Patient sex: M
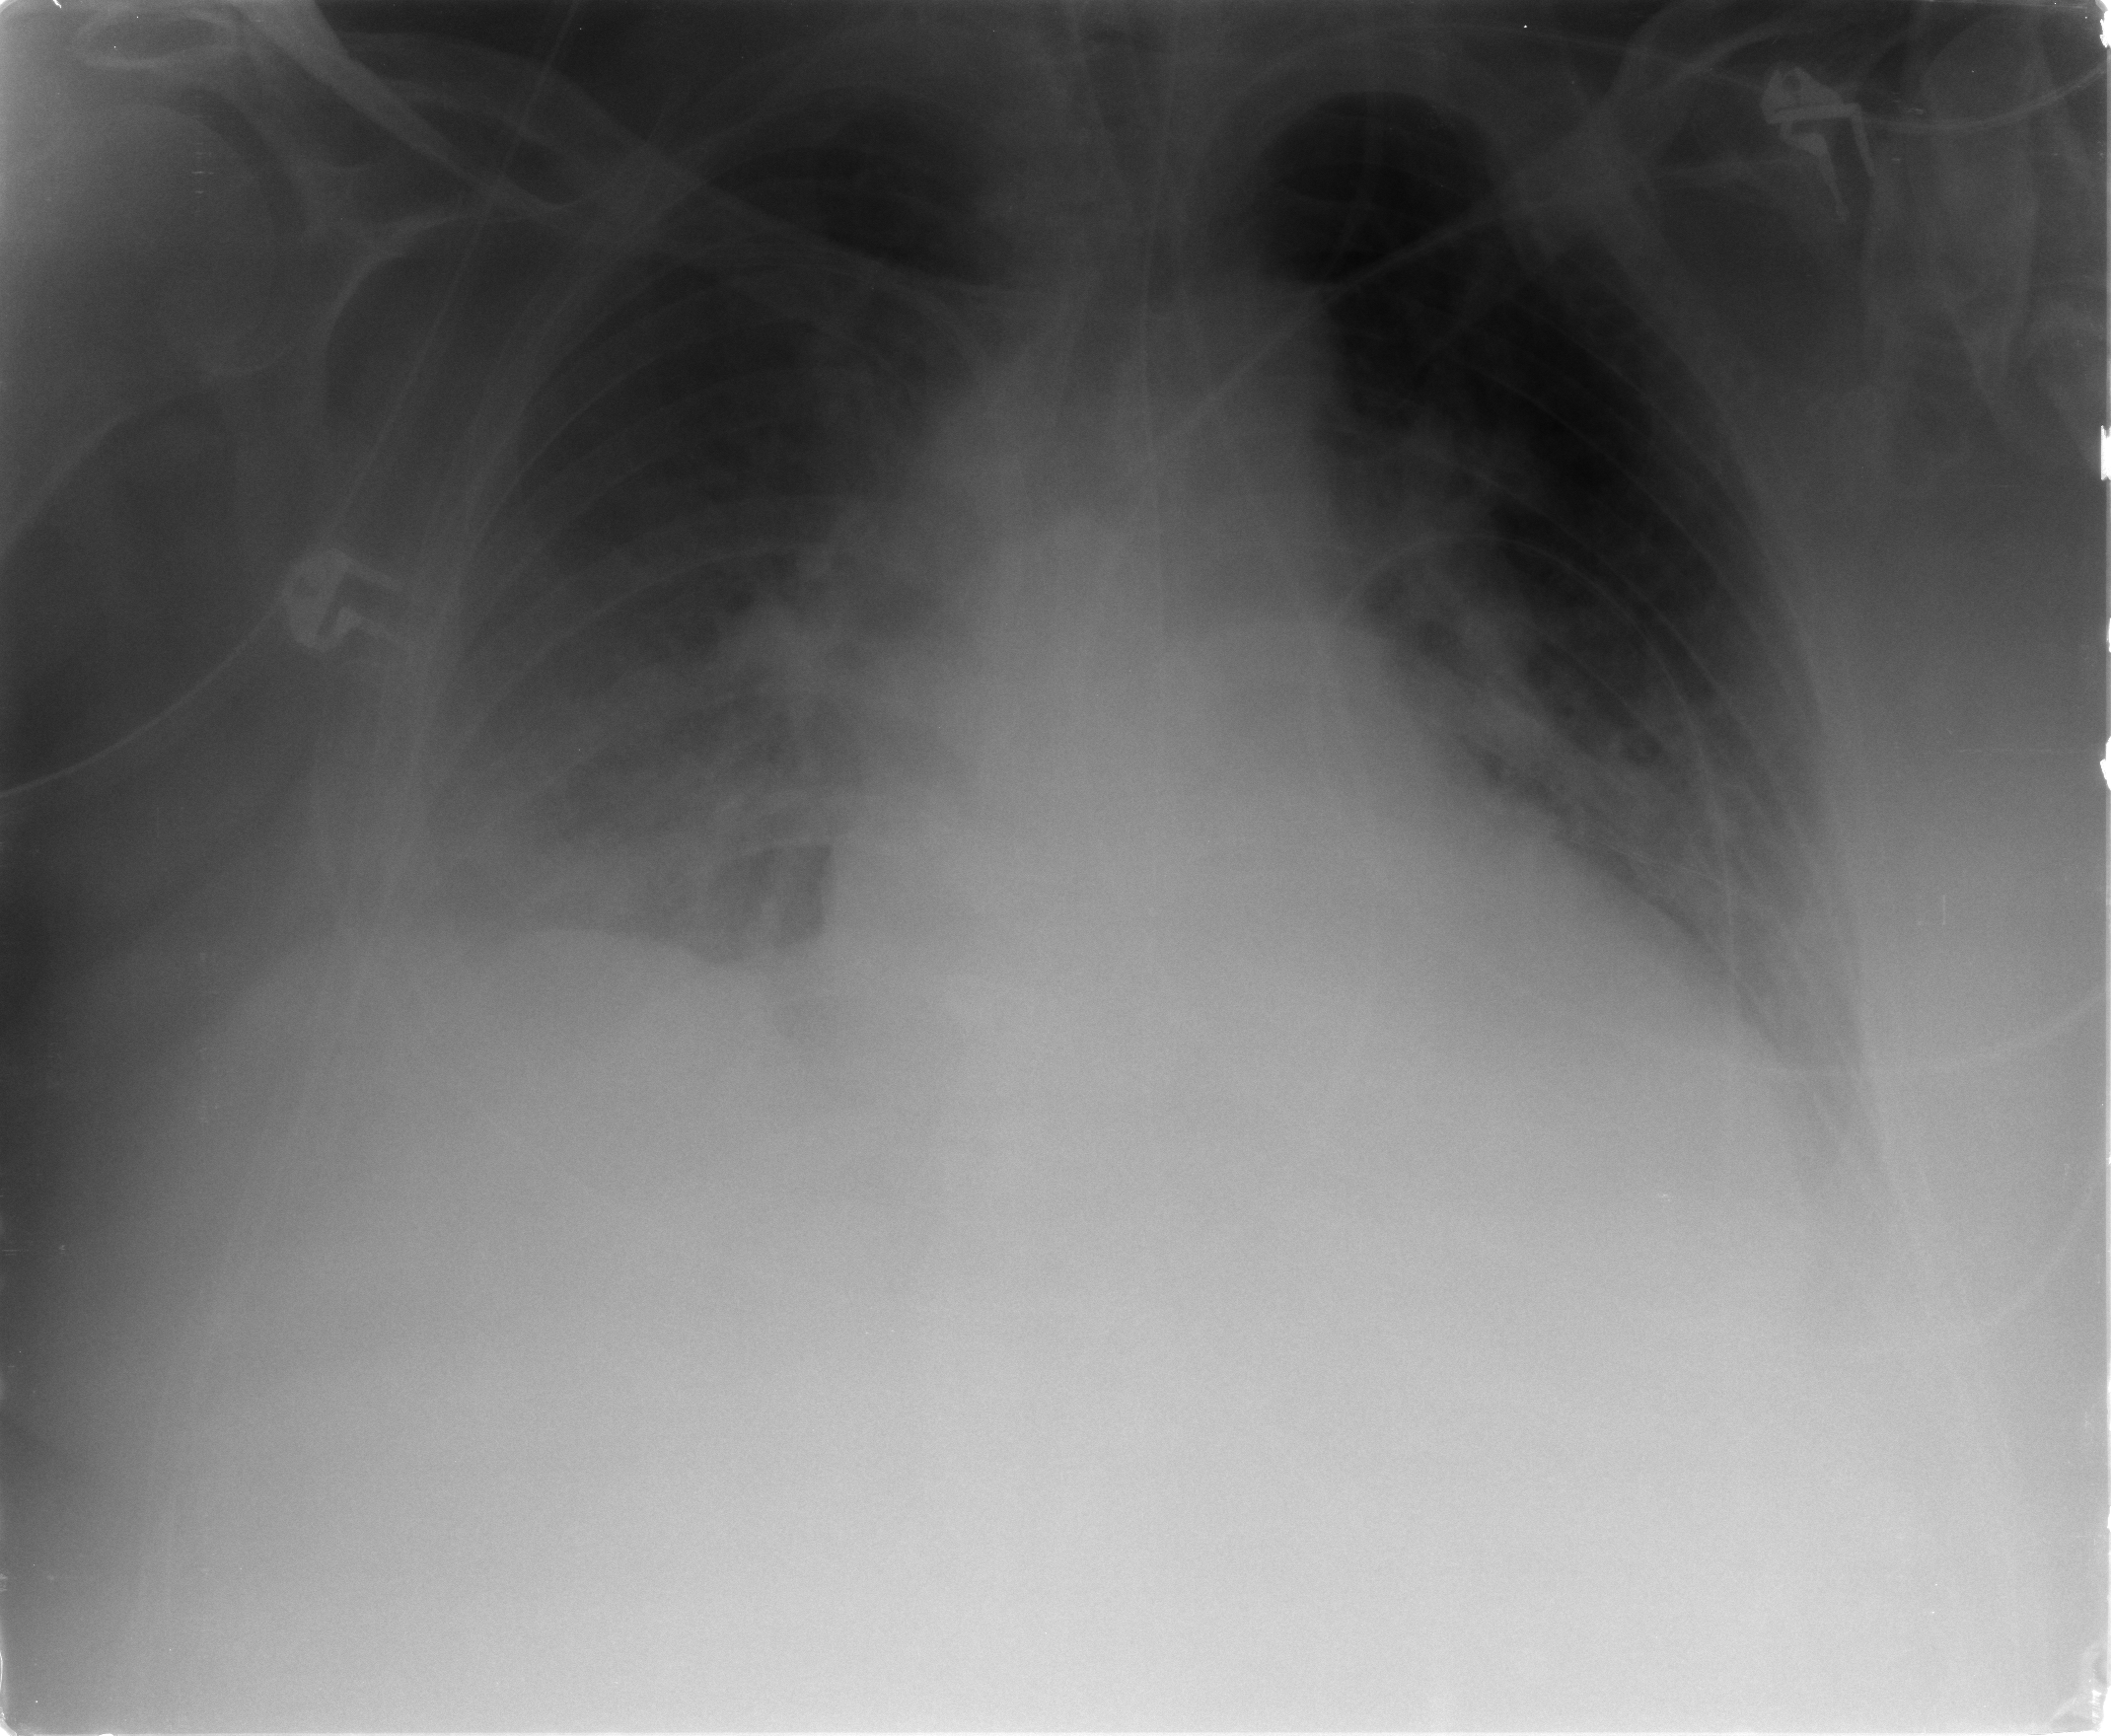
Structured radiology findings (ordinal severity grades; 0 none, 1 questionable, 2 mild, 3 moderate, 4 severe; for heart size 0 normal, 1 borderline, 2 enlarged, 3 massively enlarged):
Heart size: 1
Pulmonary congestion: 3
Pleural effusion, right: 2
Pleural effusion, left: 2
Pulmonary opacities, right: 2
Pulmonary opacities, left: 2
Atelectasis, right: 2
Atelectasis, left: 2